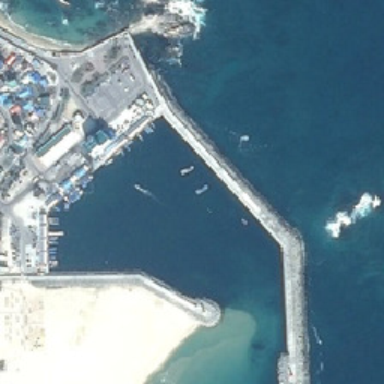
This is a huge lively port decorated with bright blue sea .